Question: I'm writting a simple bitmap font renderer in pySFML and wanted to ask is there a better and faster way to approach this problem.
I'm using <URL> and create a quad for each character in a string. Each quad has appropriate texture coordinates applied.
Example font (PNG file):
Font rendering code:
'''
import sfml
class BitmapFont(object):
'''
Loads a bitmap font.
'chars' is string with all characters available in the font file, example: '+0123456789x'.
'widths' is mapping between characters and character width in pixels.
'''
def __init__(self, path, chars, widths, colors=1, kerning=0):
self.texture = sfml.Texture.from_file(path)
self.colors = colors
self.height = self.texture.height / self.colors
self.chars = chars
self.kerning = kerning
self.widths = widths
self.glyphs = []
y = 0
for color in range(self.colors):
x = 0
self.glyphs.append({})
for char in self.chars:
glyph_pos = x, y
glyph_size = self.widths[char], self.height
glyph = sfml.Rectangle(glyph_pos, glyph_size)
self.glyphs[color][char] = glyph
x += glyph.width
y += self.height
class BitmapText(sfml.TransformableDrawable):
'''Used to render text with 'BitmapFonts'.'''
def __init__(self, string='', font=None, color=0, align='left', position=(0, 0)):
super().__init__()
self.vertices = sfml.VertexArray(sfml.PrimitiveType.QUADS, 4)
self.font = font
self.color = color
self._string = ''
self.string = string
self.position = position
@property
def string(self):
return self._string
@string.setter
def string(self, value):
'''Calculates new vertices each time string has changed.'''
# This function is slowest and probably can be optimized.
if value == self._string:
return
if len(value) != len(self._string):
self.vertices.resize(4 * len(value))
self._string = value
x = 0
y = 0
vertices = self.vertices
glyphs = self.font.glyphs[self.color]
for i, char in enumerate(self._string):
glyph = glyphs[char]
p = i * 4
vertices[p + 0].position = x, y
vertices[p + 1].position = x + glyph.width, y
vertices[p + 2].position = x + glyph.width, y + glyph.height
vertices[p + 3].position = x, y + glyph.height
vertices[p + 0].tex_coords = glyph.left, glyph.top
vertices[p + 1].tex_coords = glyph.right, glyph.top
vertices[p + 2].tex_coords = glyph.right, glyph.bottom
vertices[p + 3].tex_coords = glyph.left, glyph.bottom
x += glyph.width + self.font.kerning
def draw(self, target, states):
'''Draws whole string using texture from a font.'''
states.texture = self.font.texture
states.transform = self.transform
target.draw(self.vertices, states)
'''
Simple benchmark with FPS counter:
'''
from random import random, randint
import sfml
from font import BitmapFont, BitmapText
font = sfml.Font.from_file('arial.ttf')
bitmap_font = BitmapFont('font.png', chars='-x+<PHONE> ', kerning=-3,
widths={'x': 21, '+': 18, '0': 18, '1': 14, '2': 18, '3': 18, '4': 19, '5': 18, '6': 18,
'7': 17, '8': 18, '9': 18, '-': 17, ' ': 8})
window = sfml.RenderWindow(sfml.VideoMode(960, 640), 'Font test')
fps_text = sfml.Text('', font, 18)
fps_text.position = 10, 10
fps_text.color = sfml.Color.WHITE
fps_text_shadow = sfml.Text('', font, 18)
fps_text_shadow.position = 12, 12
fps_text_shadow.color = sfml.Color.BLACK
frame = fps = frame_time = 0
clock = sfml.Clock()
texts = [BitmapText('x01234 56789', font=bitmap_font, color=randint(0, bitmap_font.colors - 1)) for i in range(1000)]
while window.is_open:
for event in window.events:
if type(event) is sfml.CloseEvent:
window.close()
time_delta = clock.restart().seconds
if time_delta > .2:
continue
frame_time += time_delta
if frame_time >= 1:
fps = frame
frame_time = frame = 0
fps_text_shadow.string = fps_text.string = 'FPS: {fps}'.format(fps=fps)
else:
frame += 1
window.clear(sfml.Color(63, 63, 63))
for t in texts:
t.position = random() * 960, random() * 640
t.string = str(randint(0, <PHONE>))
window.draw(t)
window.draw(fps_text_shadow)
window.draw(fps_text)
window.display()
'''
I'm using Python 3.3, pySFML 1.3, SFML 2.0 and Windows.
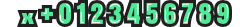
Answer: Laurent Gomila (author of SFML) confirmed in <URL>.